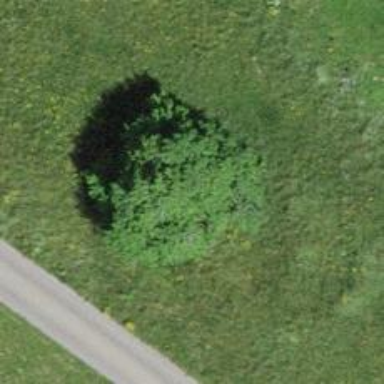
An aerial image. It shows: Beautiful tree in nature.